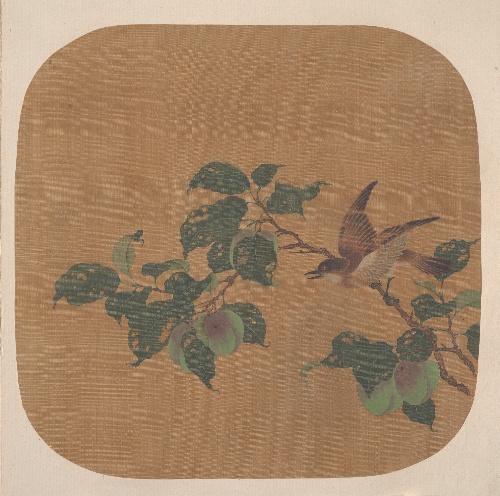
Artist: Unidentified artist
Object type: Fan mounted as an album leaf
Classification: Paintings
Medium: Fan mounted as an album leaf; ink and color on silk
Culture: China
Period: Qing dynasty (1644–1911)
Dimensions: 11 x 10 3/4 in. (27.9 x 27.3 cm)
Department: Asian Art
Credit line: John Stewart Kennedy Fund, 1913
Accession year: 1913
Repository: Metropolitan Museum of Art, New York, NY
Tags: Birds